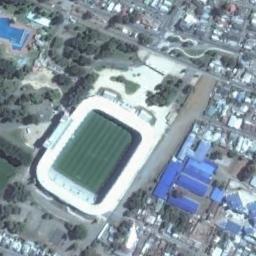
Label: stadium